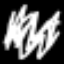
Label: squiggle